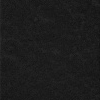
Atmospheric dust classification: dusty